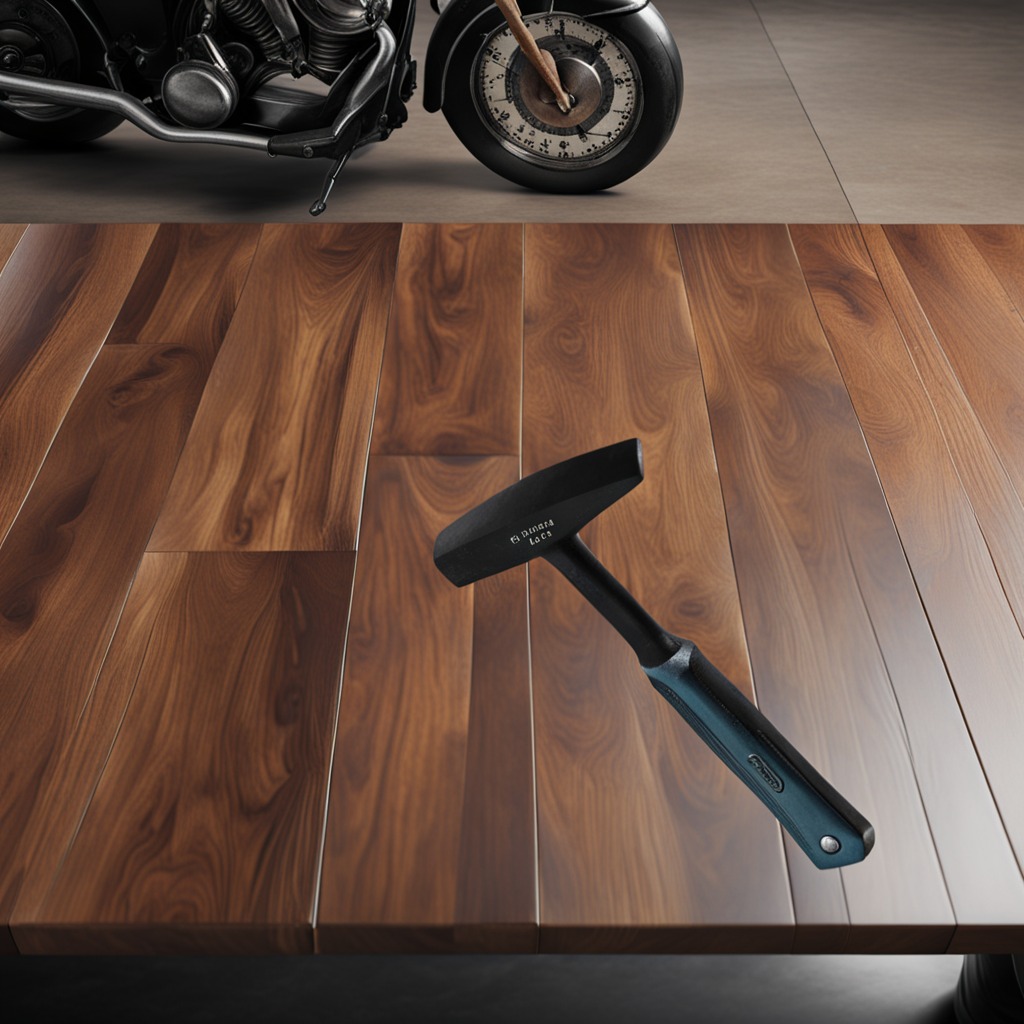
A hammer lies on the wooden table in the vintage motorcycle garage.